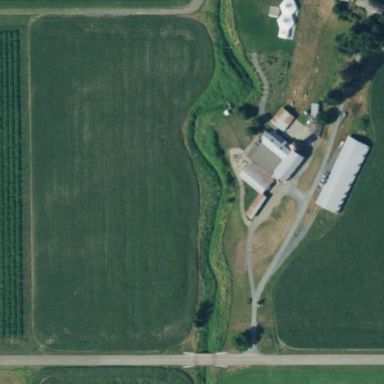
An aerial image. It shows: Farmyard area.